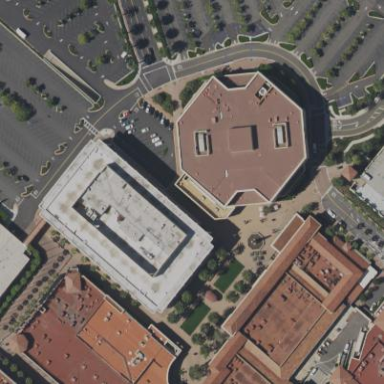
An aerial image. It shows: Retail building that houses department store.